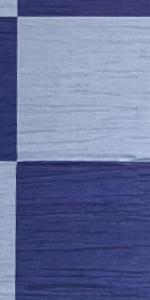
Label: Empty